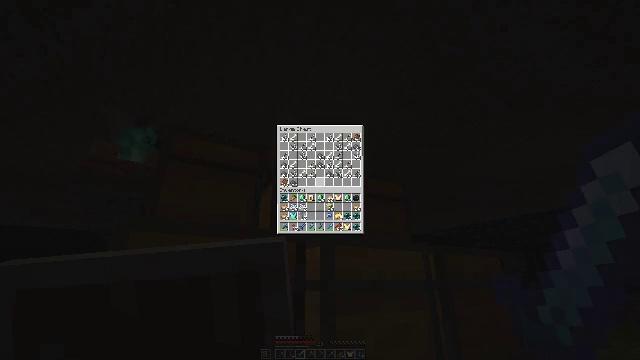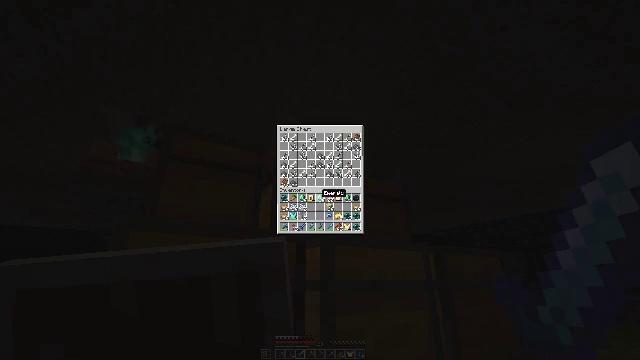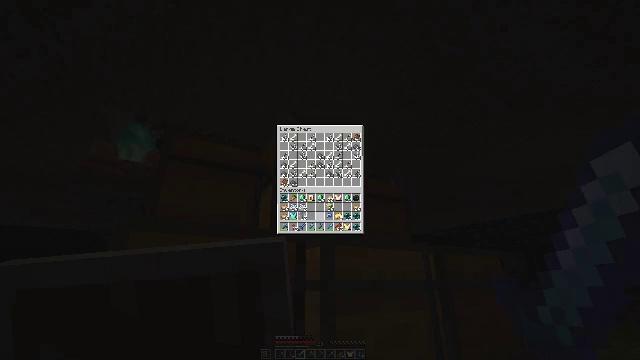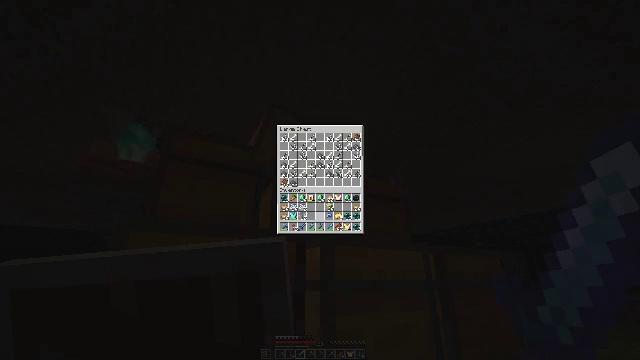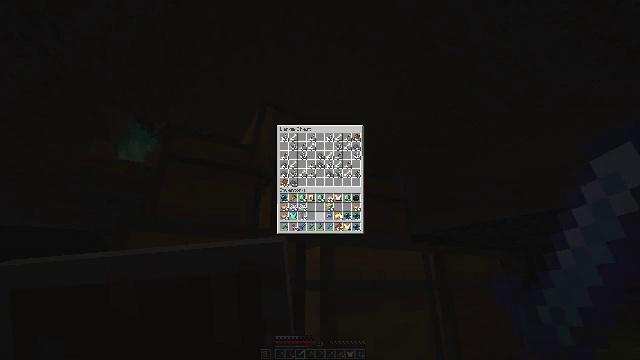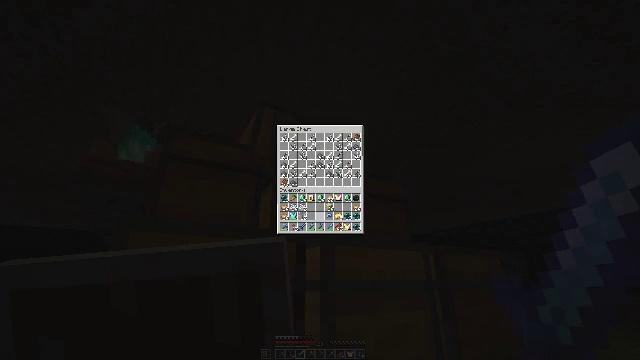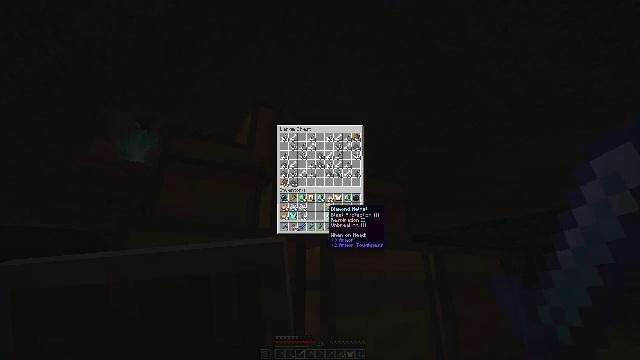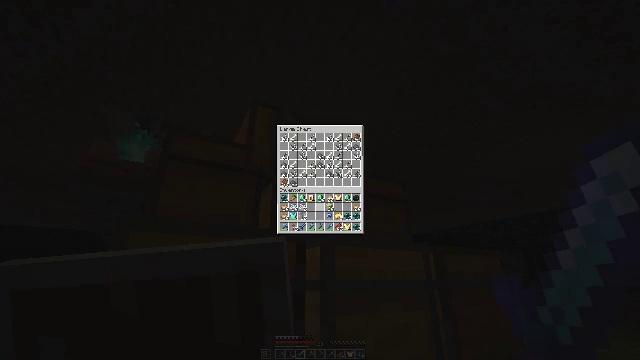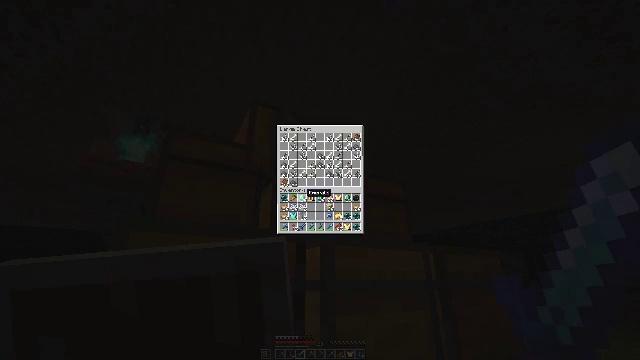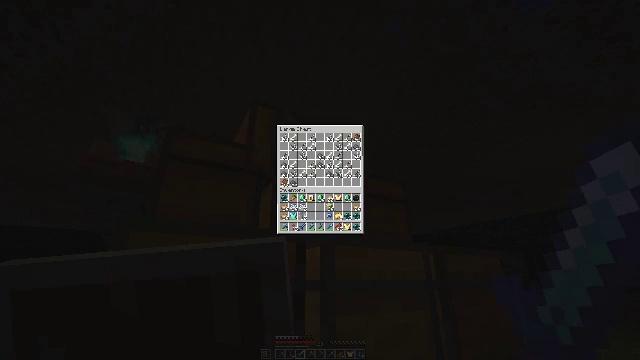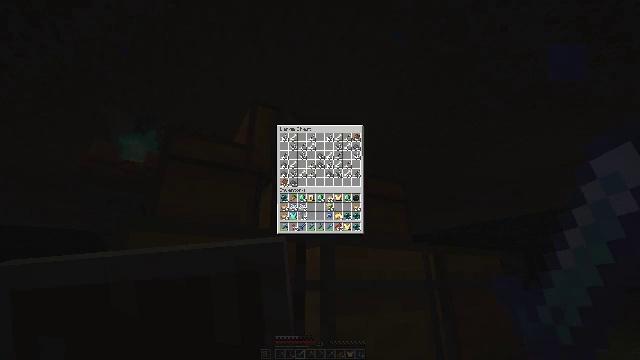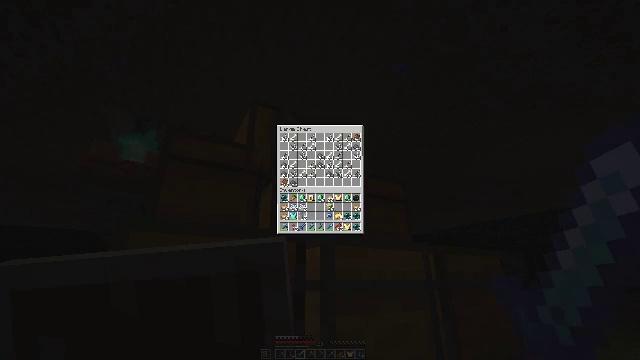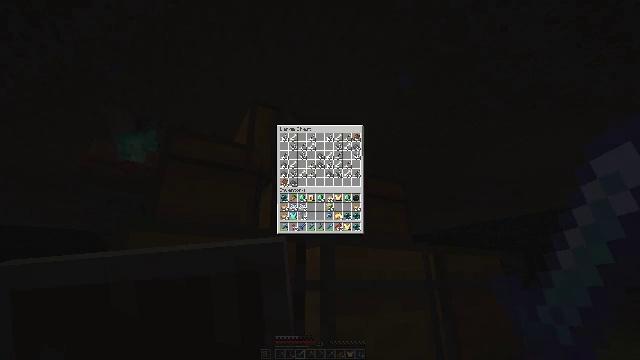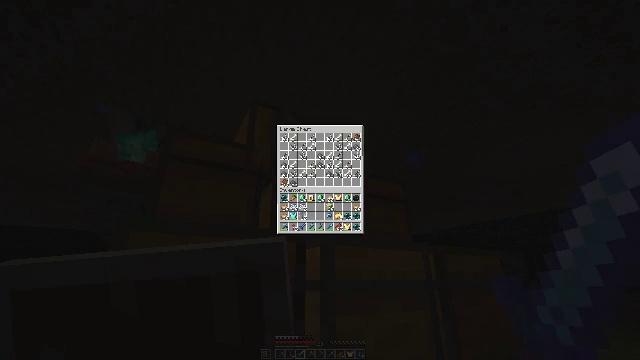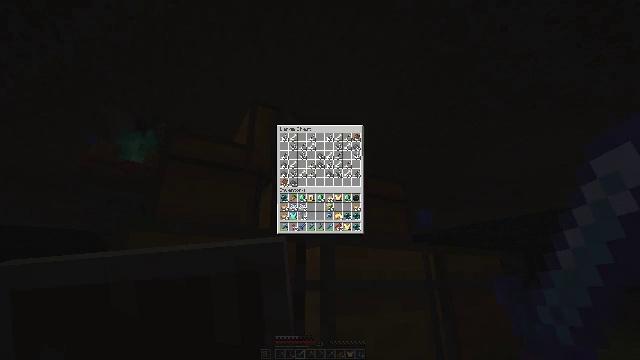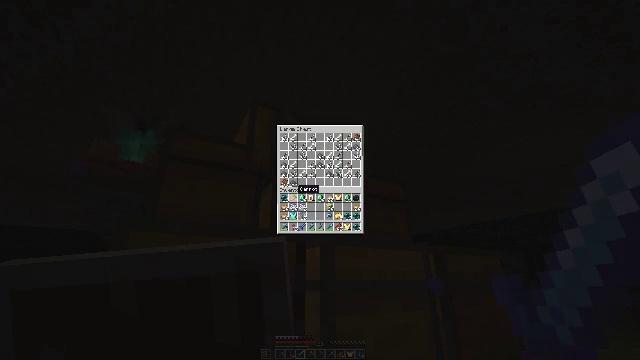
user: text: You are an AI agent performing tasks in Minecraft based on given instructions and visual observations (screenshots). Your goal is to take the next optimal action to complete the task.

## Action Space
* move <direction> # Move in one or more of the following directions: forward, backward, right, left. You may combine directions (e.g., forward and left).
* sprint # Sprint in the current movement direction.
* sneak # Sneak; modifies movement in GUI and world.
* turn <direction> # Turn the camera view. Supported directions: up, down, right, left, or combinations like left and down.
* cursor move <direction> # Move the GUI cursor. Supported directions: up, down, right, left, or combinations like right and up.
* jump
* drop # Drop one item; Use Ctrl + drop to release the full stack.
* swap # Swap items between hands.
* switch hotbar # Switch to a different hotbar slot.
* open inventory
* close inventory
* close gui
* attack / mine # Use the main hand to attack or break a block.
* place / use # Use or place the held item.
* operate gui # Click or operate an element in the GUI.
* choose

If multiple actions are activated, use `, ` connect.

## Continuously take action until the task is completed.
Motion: motion action
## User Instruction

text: Attack the blue shulker box to gather it.
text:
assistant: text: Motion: turn down
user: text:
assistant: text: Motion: turn down
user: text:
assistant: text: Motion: sneak, turn down
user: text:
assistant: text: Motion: sneak
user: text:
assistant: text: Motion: sneak, turn right
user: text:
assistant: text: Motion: sneak, turn up
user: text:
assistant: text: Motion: sneak, turn left and up
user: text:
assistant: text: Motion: sneak, turn left and up
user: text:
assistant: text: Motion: sneak, turn left and up
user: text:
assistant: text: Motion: sneak
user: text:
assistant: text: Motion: sneak
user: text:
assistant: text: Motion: sneak
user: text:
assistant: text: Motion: sneak
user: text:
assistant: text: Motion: sneak
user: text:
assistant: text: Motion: sneak, turn right and down
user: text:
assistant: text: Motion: sneak, turn right and down
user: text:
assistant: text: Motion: sneak, turn right and down
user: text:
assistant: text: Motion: sneak, turn right
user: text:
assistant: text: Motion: sneak, turn right
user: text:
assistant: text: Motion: sneak
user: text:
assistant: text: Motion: sneak
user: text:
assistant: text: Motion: sneak
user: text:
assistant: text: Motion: sneak
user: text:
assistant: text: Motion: sneak, attack / mine
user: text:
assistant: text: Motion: sneak, attack / mine
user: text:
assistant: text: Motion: sneak, attack / mine
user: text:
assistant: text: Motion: sneak
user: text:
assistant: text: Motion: no_op
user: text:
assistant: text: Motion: no_op
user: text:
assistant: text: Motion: no_op